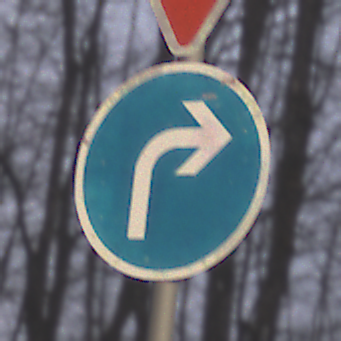
Verkehrszeichen: VorgeschriebeneFahrtrichtungRechts
Zusatzzeichen oben: VorfahrtGewaehren
Umgebung: Outdoor, Nature
Tageszeit: Midday
Wetter: Overcast
Licht: Natural
Jahreszeit: Autumn
Kontrast: LowContrast